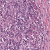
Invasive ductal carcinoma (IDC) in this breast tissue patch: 1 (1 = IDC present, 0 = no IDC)